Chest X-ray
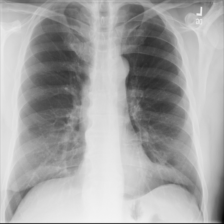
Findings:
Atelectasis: negative
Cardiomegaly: negative
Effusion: negative
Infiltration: negative
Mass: negative
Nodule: negative
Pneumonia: negative
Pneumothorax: negative
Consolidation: negative
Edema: negative
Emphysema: negative
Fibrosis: negative
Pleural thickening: negative
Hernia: negative